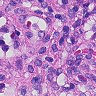
Metastatic tissue present: no